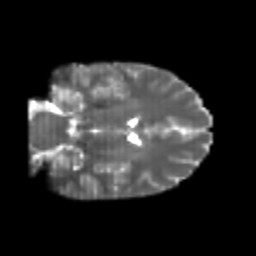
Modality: T2w
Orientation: coronal
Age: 21
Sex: male
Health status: healthy
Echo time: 0.074 s